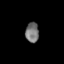
Tissue: skin
Cell type: Epithelial cells
Senescence score: 0.2322
Nuclear area (px): 258
Mean DAPI intensity: 117.977